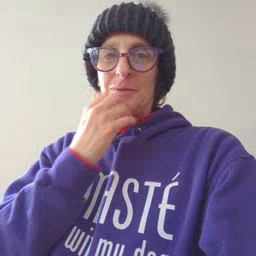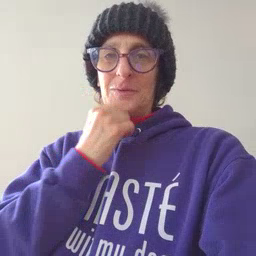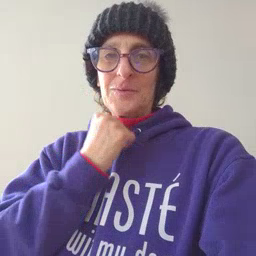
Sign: underwear